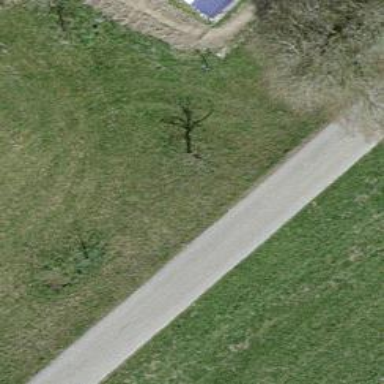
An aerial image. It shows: Unclassified road with asphalt surface.